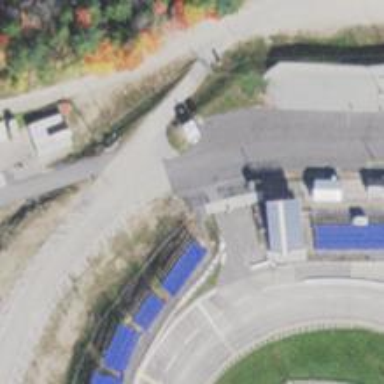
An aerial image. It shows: Motor sport raceway with asphalt surface.